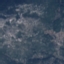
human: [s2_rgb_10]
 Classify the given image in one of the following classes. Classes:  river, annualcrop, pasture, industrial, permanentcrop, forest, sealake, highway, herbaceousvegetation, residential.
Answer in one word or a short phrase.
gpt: HerbaceousVegetation